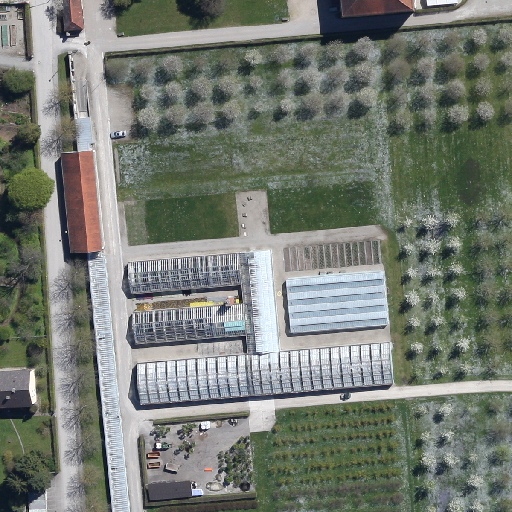
Referring expression: sidewalk along with tree